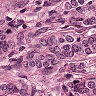
Metastatic tissue present: yes